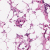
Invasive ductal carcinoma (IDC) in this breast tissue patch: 0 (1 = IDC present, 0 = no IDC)